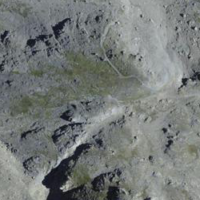
EUNIS habitat code: 48
Species observed at this site:
Draba aizoides